Chest X-ray:
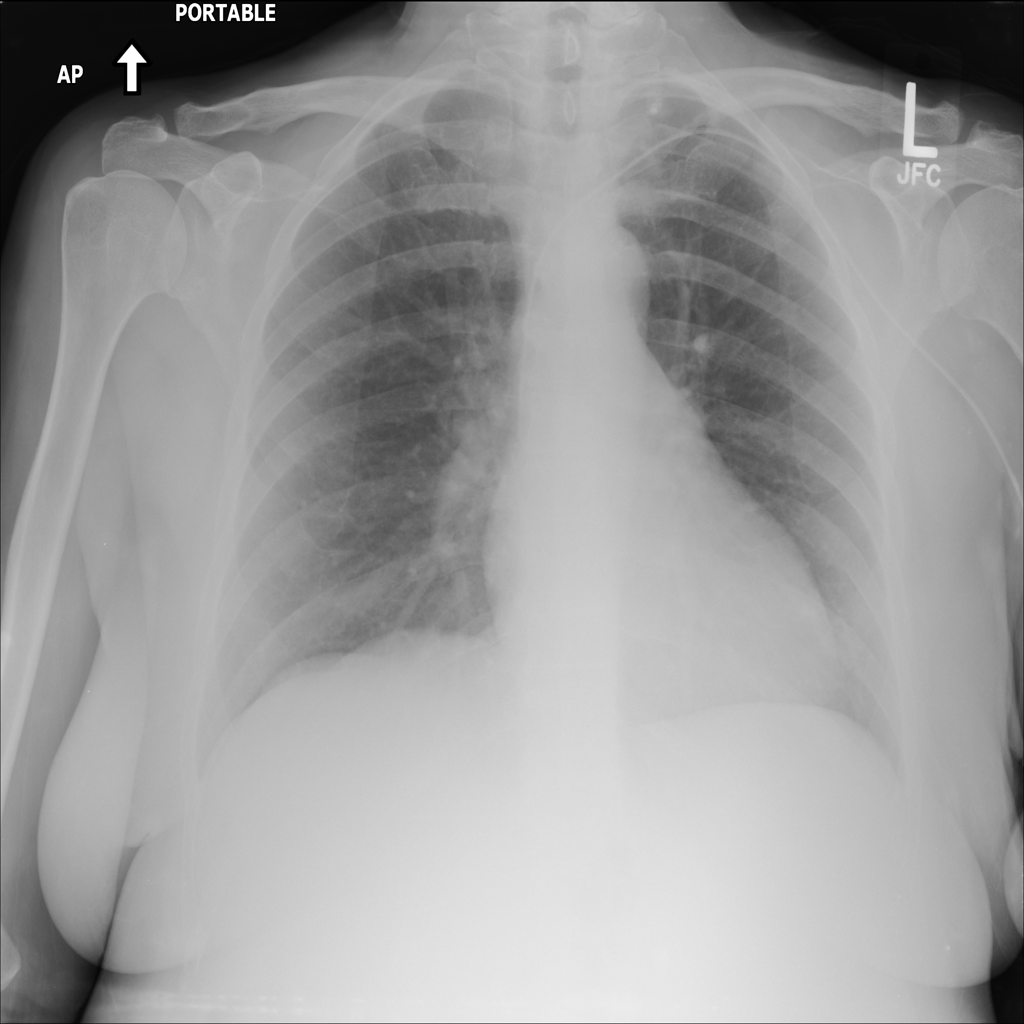
No abnormal finding: yes